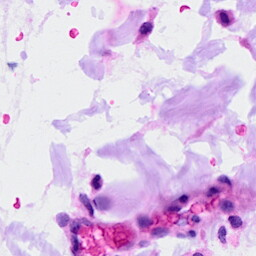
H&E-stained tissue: Ovarian